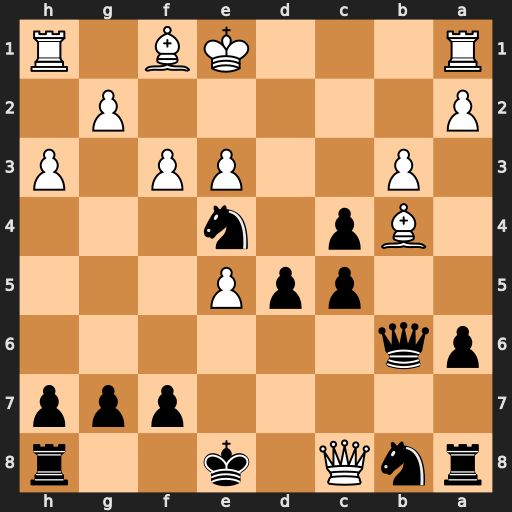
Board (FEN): rnQ1k2r/5ppp/pq6/2ppP3/1Bp1n3/1P2PP1P/P5P1/R3KB1R
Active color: b
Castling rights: KQkq
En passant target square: -
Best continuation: Ke7 Bxc5+ Qxc5 Qxc5+ Nxc5